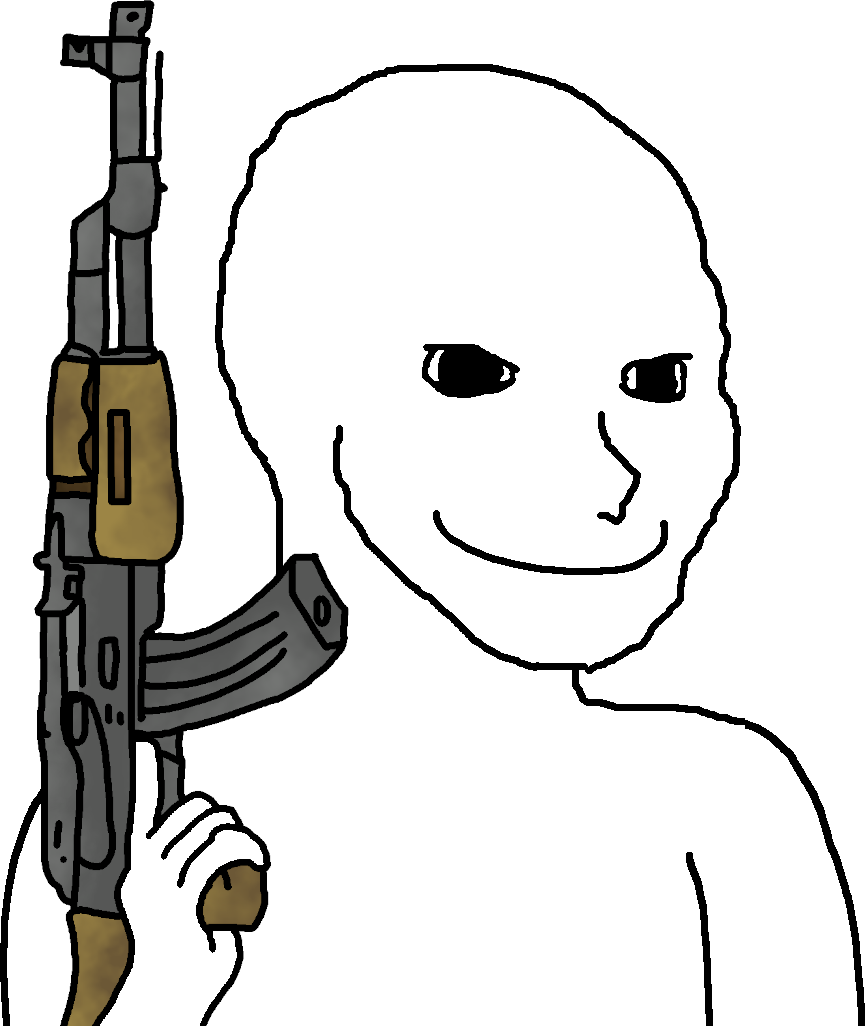
Label: 5_Oomer